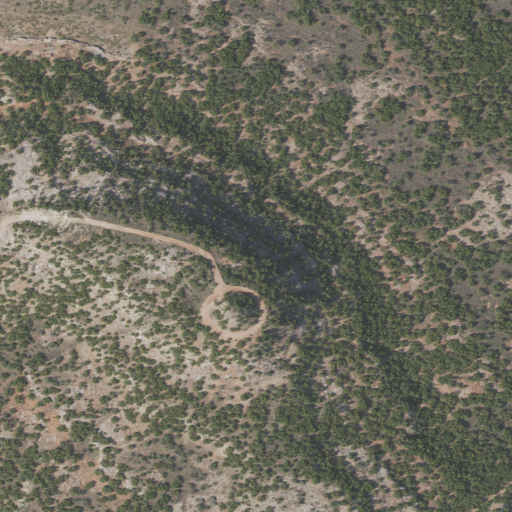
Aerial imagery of mountain in Texas named Lowrance Mountain containing shrub and evergreen forest